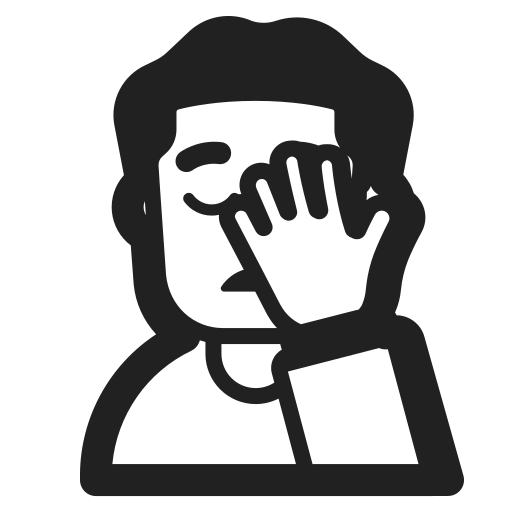
man facepalming high contrast default